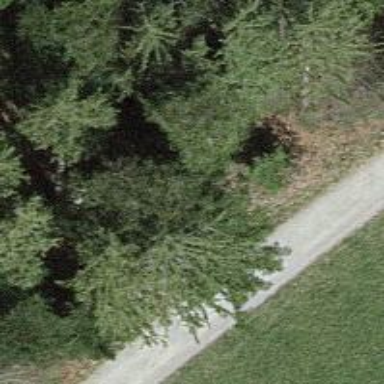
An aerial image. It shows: Compacted track road.